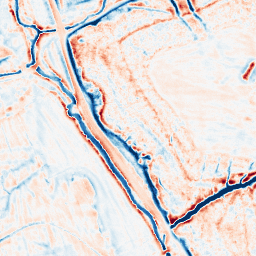
Category: edge_preserving
Decomposition family: bilateral
Decomposition parameters: d: 15
sigma_color: 100
sigma_space: 75
Upsampling method: sinc_hamming
Upsampling parameters: scale: 2
kernel_size: 8
Upsampling scale: 2